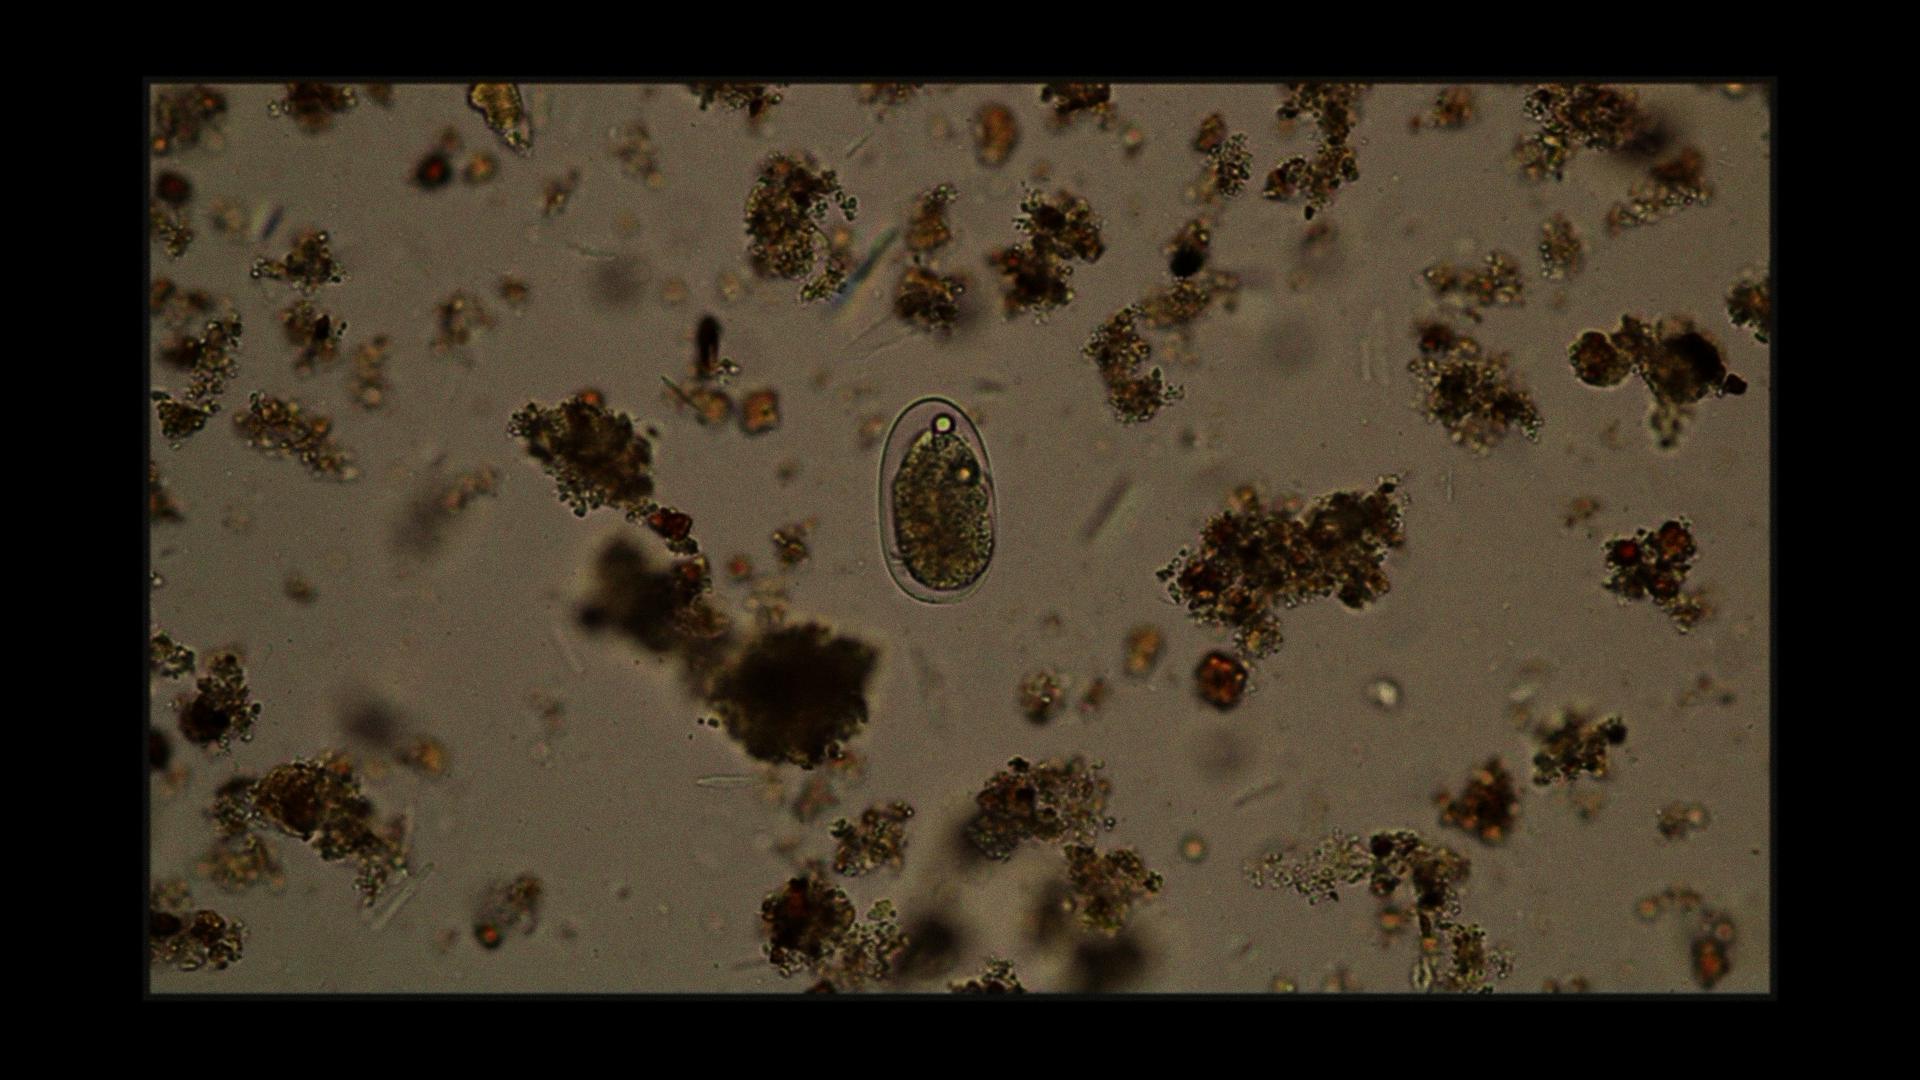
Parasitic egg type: Hookworm egg